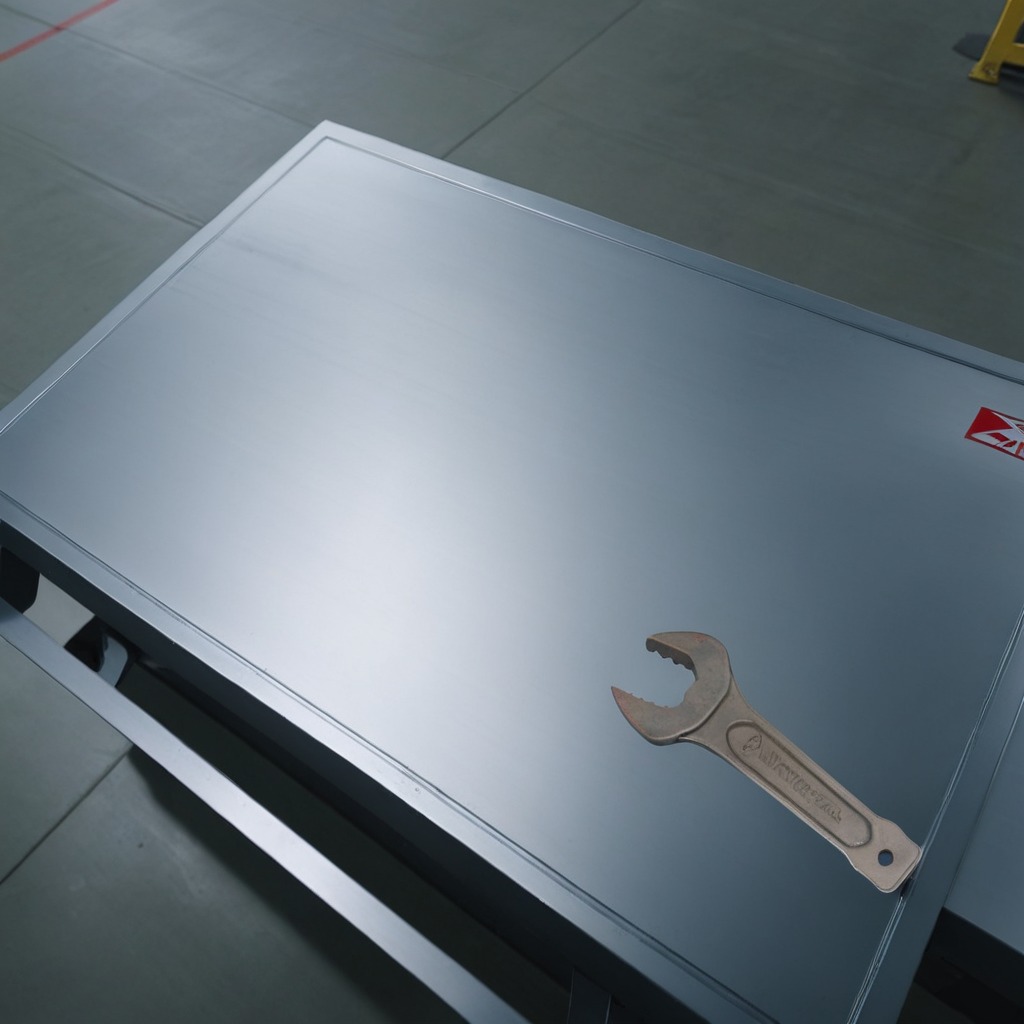
A wrench is lying on a toolbox surface in an airplane hangar workshop 8K.